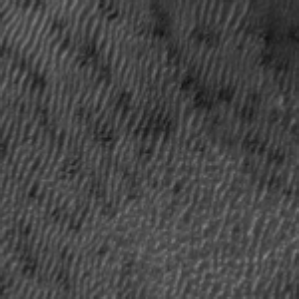
Label: frost